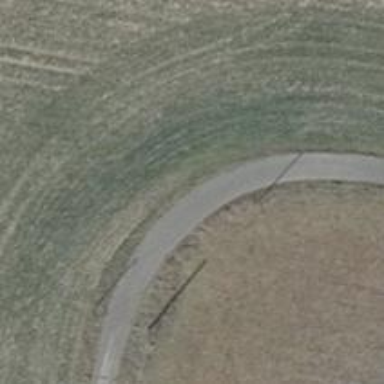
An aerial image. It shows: Asphalt service road.